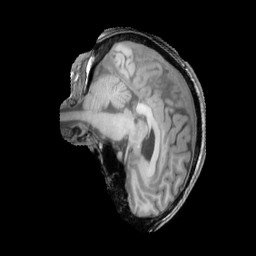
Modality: T1w
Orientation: sagittal
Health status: ill
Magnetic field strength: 3 T